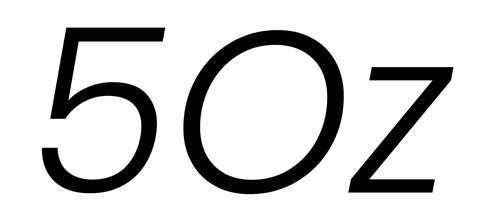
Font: Poppins-LightItalic